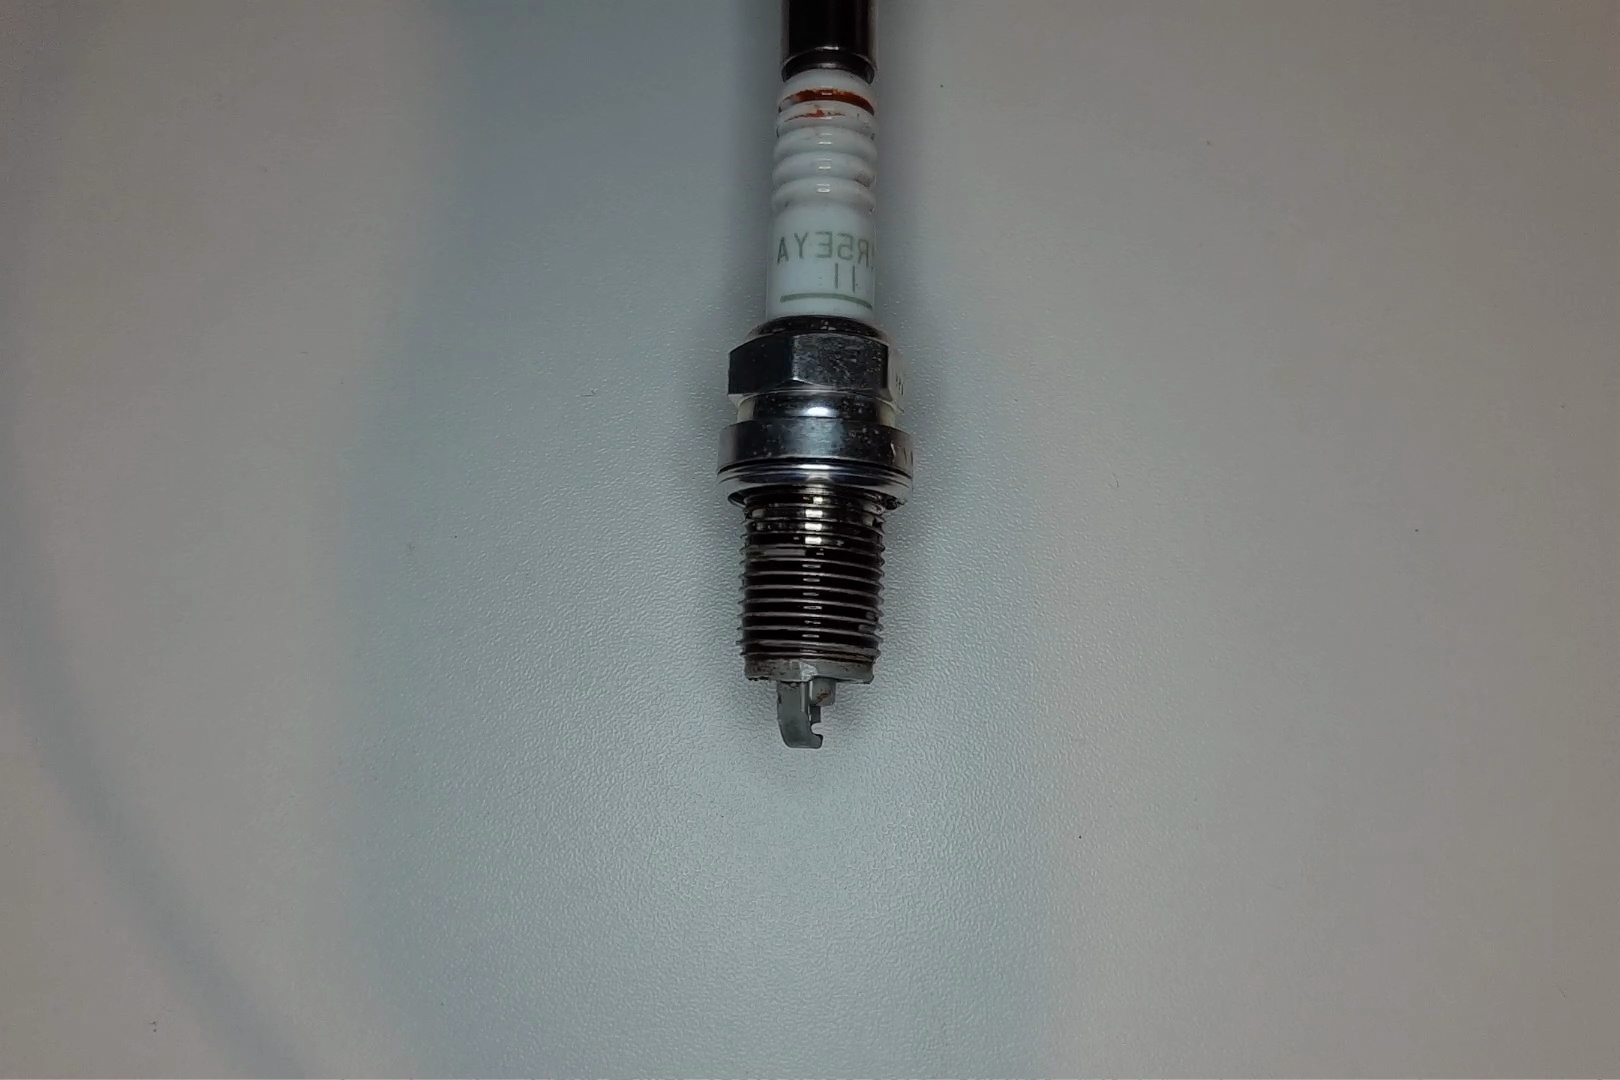
Label: anomaly